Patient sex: M
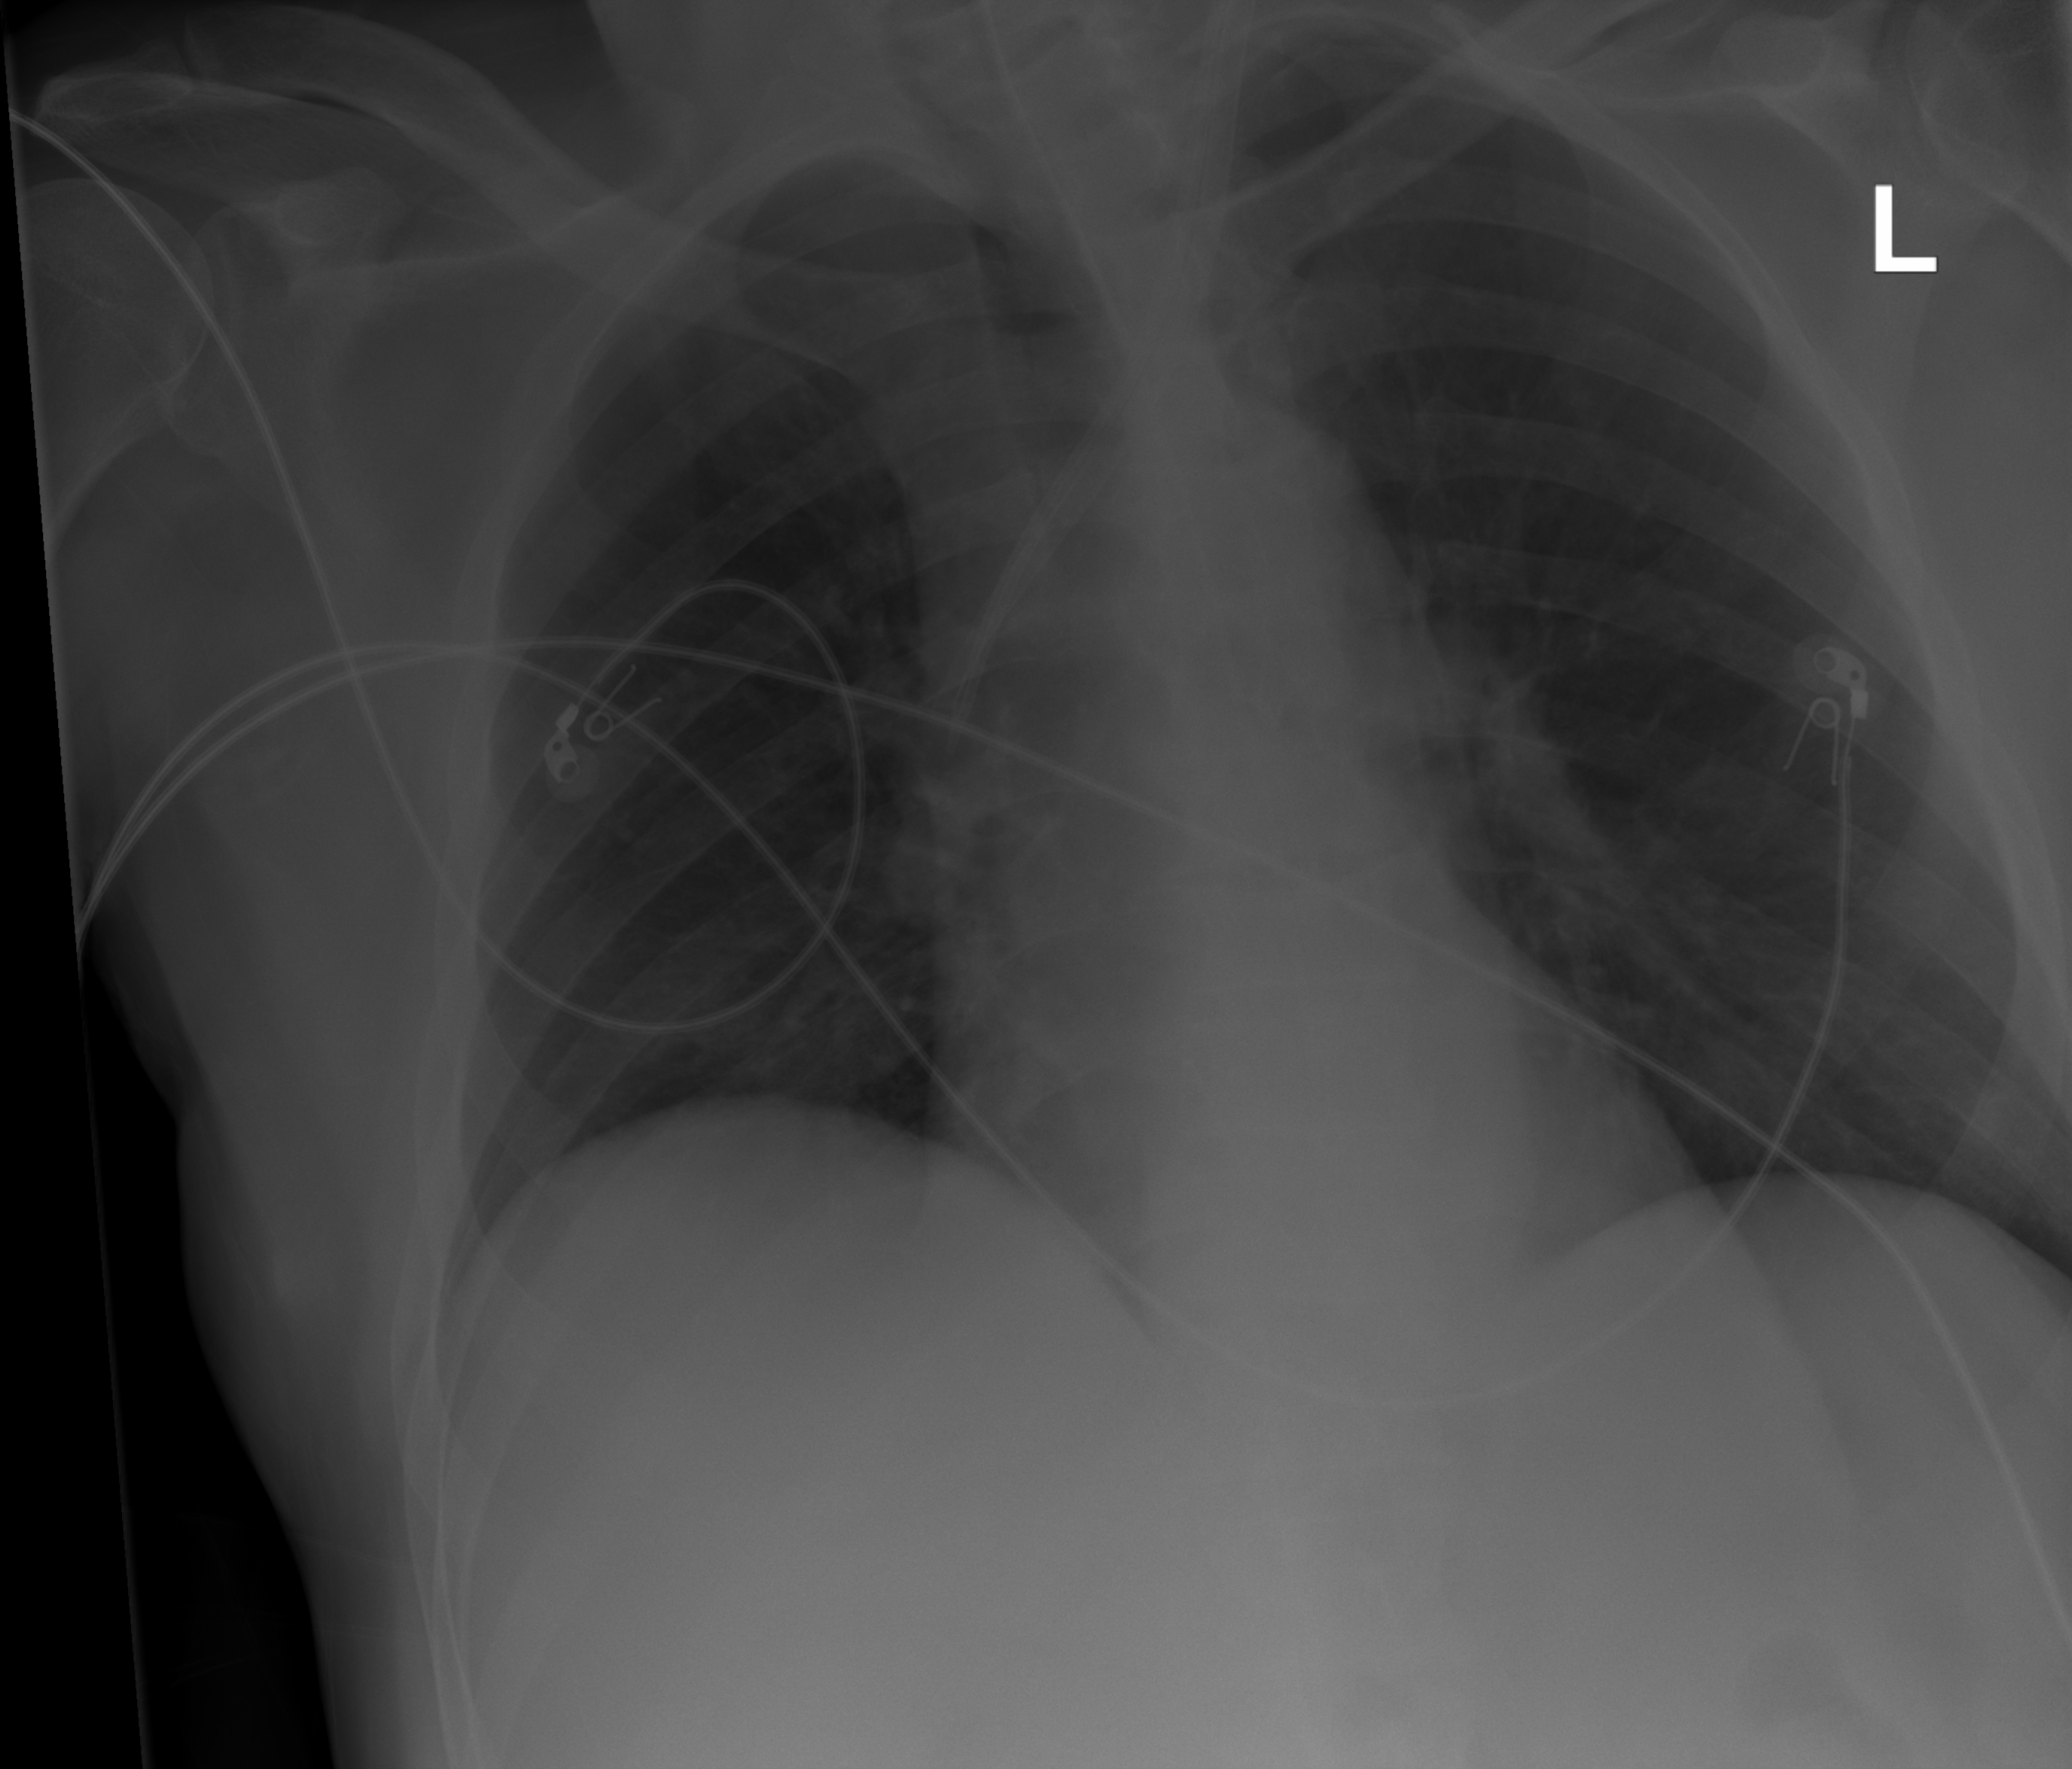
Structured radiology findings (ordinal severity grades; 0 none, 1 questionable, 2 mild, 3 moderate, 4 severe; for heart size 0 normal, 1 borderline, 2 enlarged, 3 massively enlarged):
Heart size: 0
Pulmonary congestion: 0
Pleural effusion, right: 0
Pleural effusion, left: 0
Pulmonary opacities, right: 0
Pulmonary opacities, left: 0
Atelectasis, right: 0
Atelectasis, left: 2